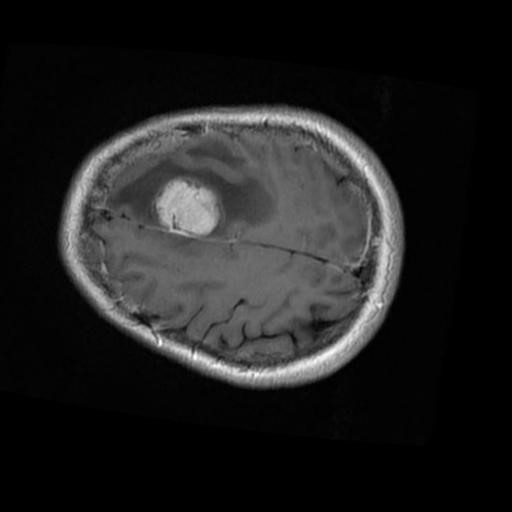
Label: brain_menin